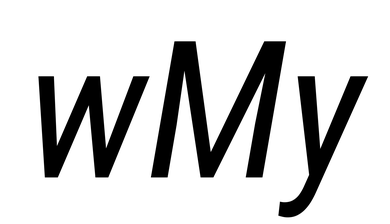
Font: Roboto-Italic_Condensed_Italic